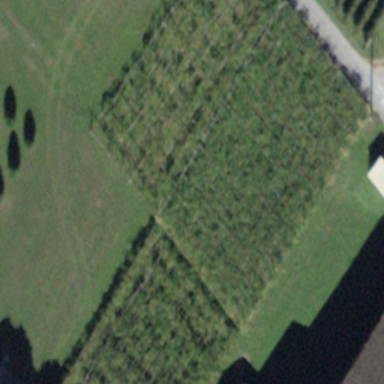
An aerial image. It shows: Vineyard with grape crops.